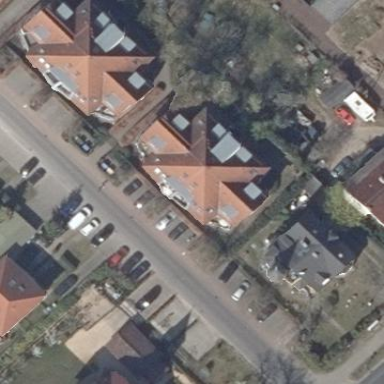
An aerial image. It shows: Beautiful apartment building with mansard roof.